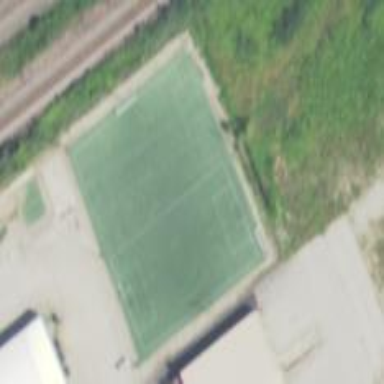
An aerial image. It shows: Soccer pitch designated for leisure and sports activities.